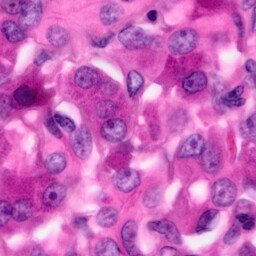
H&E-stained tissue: Pancreatic